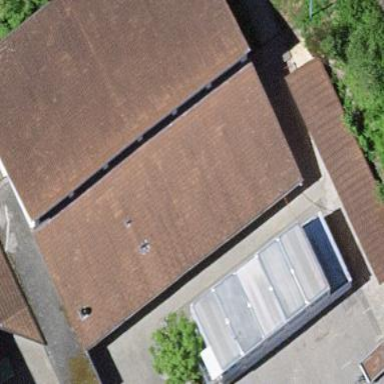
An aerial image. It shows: Sports hall building.